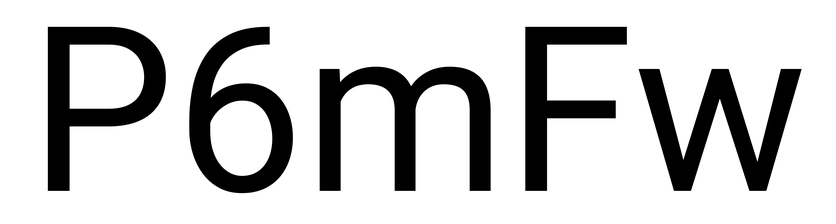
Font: Roboto_Regular